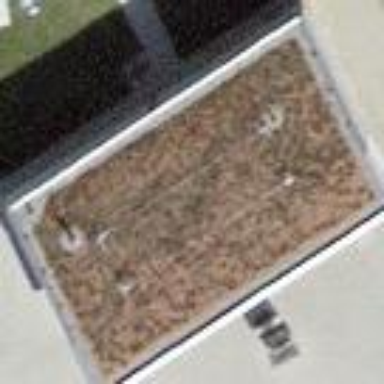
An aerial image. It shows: Building with toilets inside.